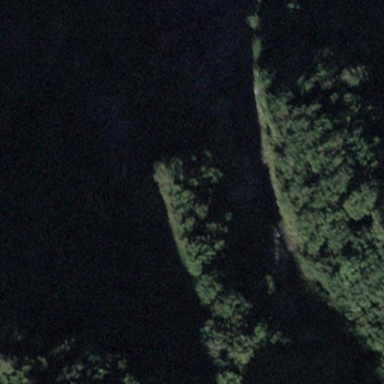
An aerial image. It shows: Beautiful woodland area.